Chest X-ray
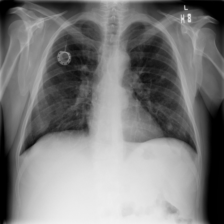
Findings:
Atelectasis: negative
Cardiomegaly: negative
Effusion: negative
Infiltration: negative
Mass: positive
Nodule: positive
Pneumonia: negative
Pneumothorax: negative
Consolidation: negative
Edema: negative
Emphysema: negative
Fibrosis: negative
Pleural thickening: negative
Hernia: negative